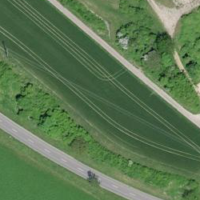
EUNIS habitat code: 40
Species observed at this site:
Euphorbia cyparissias